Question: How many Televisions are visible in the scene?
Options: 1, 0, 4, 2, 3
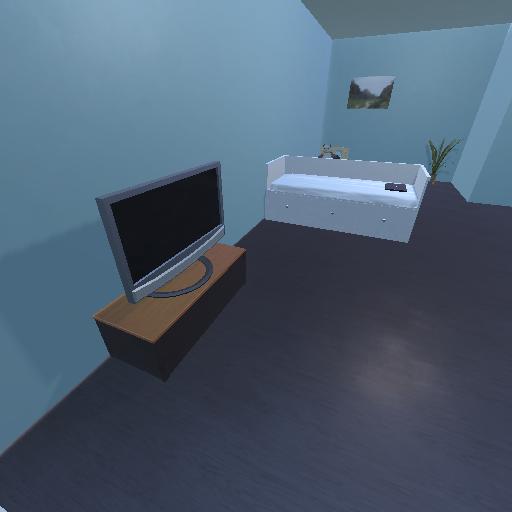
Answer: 1